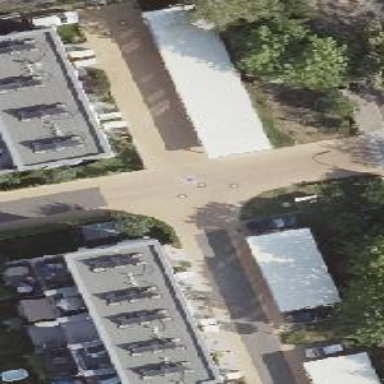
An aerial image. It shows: Asphalt road designated as living street.